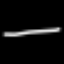
Label: line